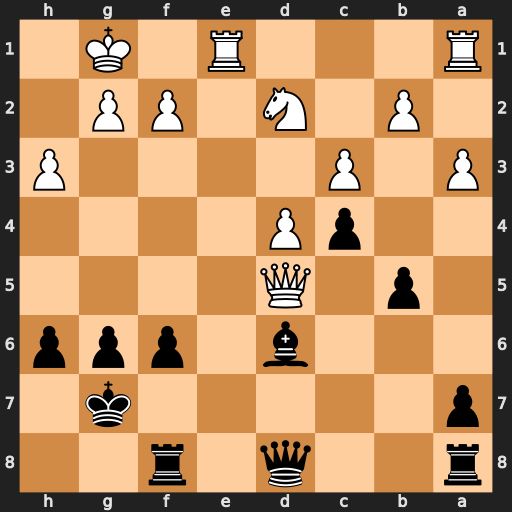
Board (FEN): r2q1r2/p5k1/3b1ppp/1p1Q4/2pP4/P1P4P/1P1N1PP1/R3R1K1
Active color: b
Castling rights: -
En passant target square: -
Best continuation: Bh2+ Kxh2 Qxd5